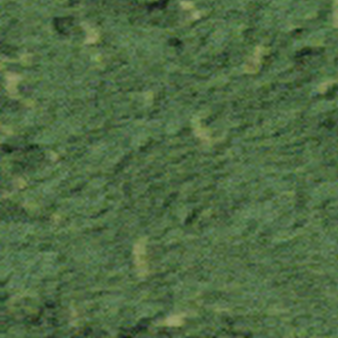
Label: other